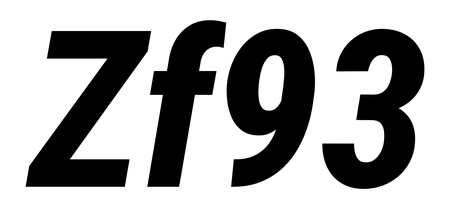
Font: Roboto-Italic_Condensed_ExtraBold_Italic